Question: I want to overlap first item on second item in recycler view .
<URL>
[]
content inside green border is actually a recyclerView and the first item in parent recycler view and the rating bar layout is the second item in parent recyclerview .
please suggest me how can i overlap first item on to second item
i have tried <URL>
item_rating_layout:
'''
<?xml version="1.0" encoding="utf-8"?>
<LinearLayout xmlns:android="http://schemas.android.com/apk/res/android"
style="@style/LayoutHeightWrapWidthMatchStyling"
android:layout_width="match_parent"
android:gravity="center_horizontal"
android:orientation="vertical"
android:padding="@dimen/padding_large">
<TextView
android:id="@+id/tvRatingMessage"
style="@style/TextStyleNormal.XXLarge"
android:text="@string/rating_exp" />
<RatingBar
android:id="@+id/ratingBar"
android:layout_width="wrap_content"
android:layout_height="wrap_content"
android:layout_margin="@dimen/margin_medium"
android:numStars="5"
android:progressBackgroundTint="@color/gray"
android:stepSize="1.0"
android:progressTint="@color/primaryColor"
android:rating="2.5" />
<TextView
android:id="@+id/tvWriteFeedBack"
style="@style/TextStyleNormal.XXXLarge.primary"
android:padding="@dimen/padding_medium"
android:text="Write Feedback"
android:visibility="gone" />
</LinearLayout>
'''
item_recycler_view:
'''
<?xml version="1.0" encoding="utf-8"?>
<LinearLayout xmlns:android="http://schemas.android.com/apk/res/android"
xmlns:app="http://schemas.android.com/apk/res-auto"
xmlns:tool="http://schemas.android.com/tools"
android:layout_width="match_parent"
android:layout_height="wrap_content"
android:layout_marginStart="@dimen/margin_24dp"
android:layout_marginEnd="@dimen/margin_24dp"
android:background="@color/warranty_card_background">
<androidx.core.widget.NestedScrollView
android:layout_width="match_parent"
android:layout_height="match_parent"
android:fillViewport="true">
<LinearLayout
android:layout_width="match_parent"
android:layout_height="match_parent"
android:background="@drawable/btn_shap_without_solid_green"
android:gravity="center_horizontal"
android:orientation="vertical">
<ImageView
android:id="@+id/ivProductImage"
android:layout_width="100dp"
android:layout_height="100dp"
android:layout_marginTop="@dimen/margin_medium"
android:scaleType="fitXY"
app:srcCompat="@drawable/ic_original_placeholder" />
<TextView
android:id="@+id/tvName"
style="@style/TextStyleNormal.XXLarge.black"
android:textStyle="bold"
tool:text="Steelbird Air" />
<TextView
android:id="@+id/tvModel"
style="@style/TextStyleNormal.XXLarge"
tool:text="SBA-2 Horn Matt Black With Red " />
<TextView
android:id="@+id/tvId"
style="@style/TextStyleNormal.XXLarge.gray"
android:text="@string/product_id" />
<TextView
android:id="@+id/tvViewProductDetails"
style="@style/TextStyleNormal.XLarge.primary"
android:text="View product Details" />
<androidx.recyclerview.widget.RecyclerView
android:id="@+id/rvWarrantyCard"
android:layout_width="match_parent"
android:layout_height="wrap_content"
android:layout_marginStart="@dimen/margin_medium"
android:layout_marginBottom="@dimen/margin_medium">
</androidx.recyclerview.widget.RecyclerView>
</LinearLayout>
</androidx.core.widget.NestedScrollView>
</LinearLayout>
'''
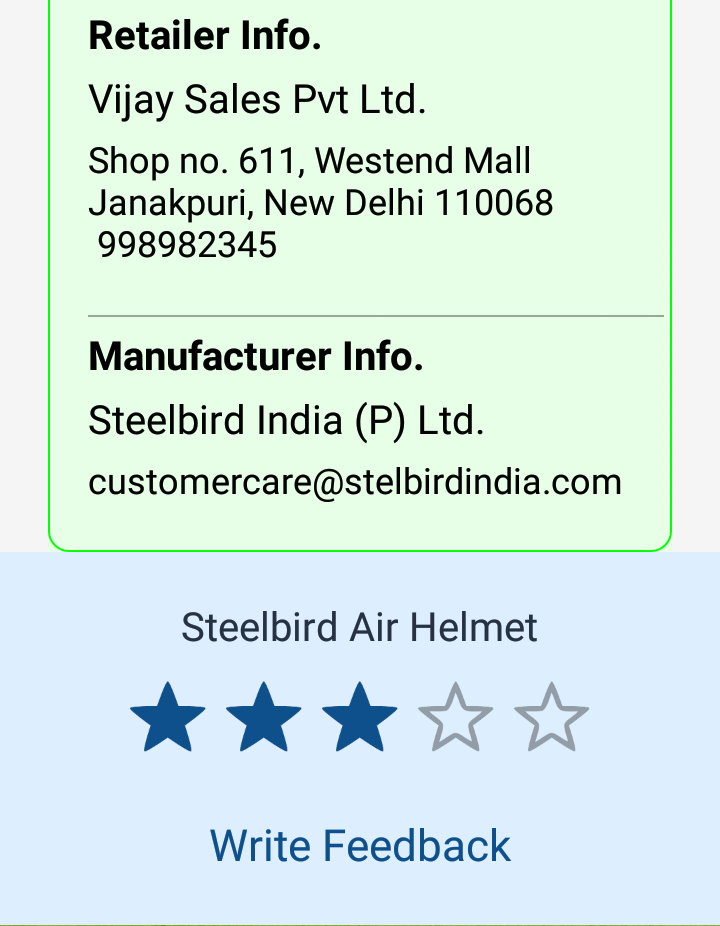
Answer: I somehow fix my problem by just adding a bit of same color as rating bar background on bottom of first item.
now here is the final xml look alike:
'''
<?xml version="1.0" encoding="utf-8"?>
<FrameLayout xmlns:android="http://schemas.android.com/apk/res/android"
xmlns:app="http://schemas.android.com/apk/res-auto"
xmlns:tool="http://schemas.android.com/tools"
android:layout_width="match_parent"
android:layout_height="wrap_content">
<LinearLayout
android:id="@+id/llOverlapView"
android:layout_width="match_parent"
android:layout_height="50dp"
android:layout_gravity="bottom"
android:background="@color/rating_bar"
android:orientation="vertical"/>
<androidx.core.widget.NestedScrollView
android:layout_width="match_parent"
android:layout_height="match_parent"
android:layout_marginStart="@dimen/margin_24dp"
android:layout_marginEnd="@dimen/margin_24dp"
android:fillViewport="true">
<LinearLayout
android:layout_width="match_parent"
android:layout_height="match_parent"
android:background="@drawable/btn_shap_without_solid_green"
android:gravity="center_horizontal"
android:orientation="vertical">
<ImageView
android:id="@+id/ivProductImage"
android:layout_width="100dp"
android:layout_height="100dp"
android:layout_marginTop="@dimen/margin_medium"
android:scaleType="fitXY"
app:srcCompat="@drawable/ic_original_placeholder" />
<TextView
android:id="@+id/tvName"
style="@style/TextStyleNormal.XXLarge.black"
android:textStyle="bold"
tool:text="Steelbird Air" />
<TextView
android:id="@+id/tvModel"
style="@style/TextStyleNormal.XXLarge"
tool:text="SBA-2 Horn Matt Black With Red " />
<TextView
android:id="@+id/tvId"
style="@style/TextStyleNormal.XXLarge.gray"
android:text="@string/product_id" />
<TextView
android:id="@+id/tvViewProductDetails"
style="@style/TextStyleNormal.XLarge.primary"
android:text="View product Details" />
<androidx.recyclerview.widget.RecyclerView
android:id="@+id/rvWarrantyCard"
android:layout_width="match_parent"
android:layout_height="wrap_content"
android:layout_marginStart="@dimen/margin_medium"
android:layout_marginBottom="@dimen/margin_medium">
</androidx.recyclerview.widget.RecyclerView>
</LinearLayout>
</androidx.core.widget.NestedScrollView>
</FrameLayout>
'''